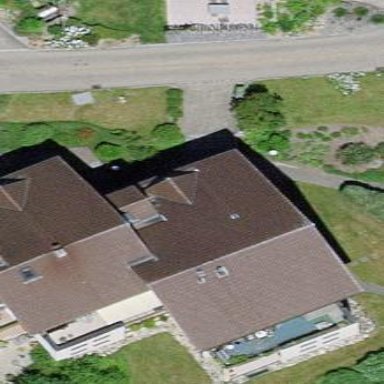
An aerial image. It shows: Residential building.